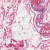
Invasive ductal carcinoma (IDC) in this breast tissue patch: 0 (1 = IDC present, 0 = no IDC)